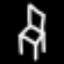
Label: chair